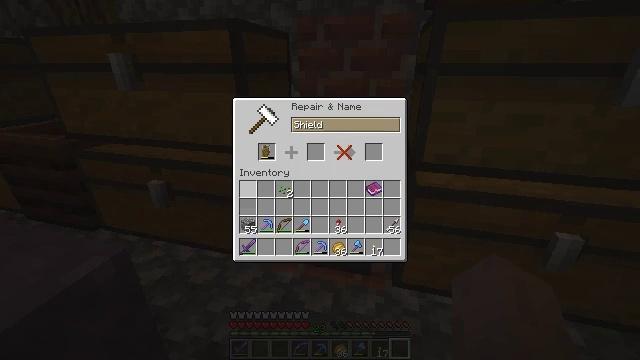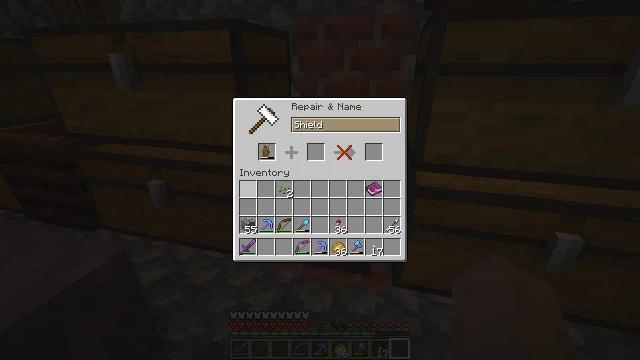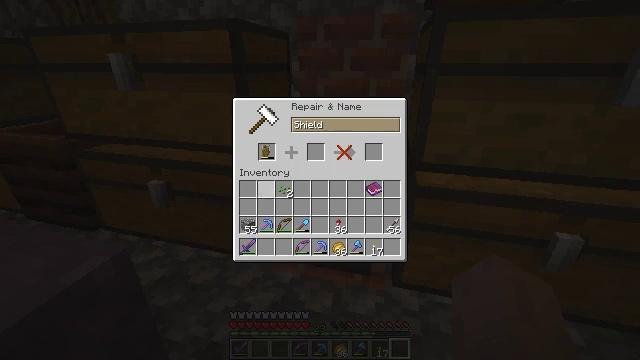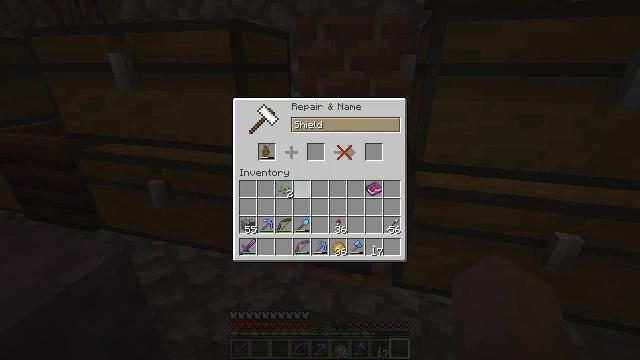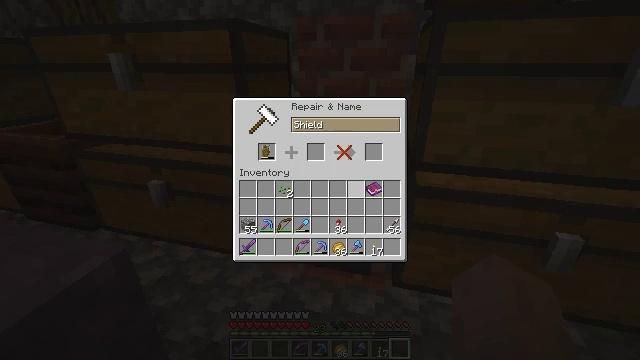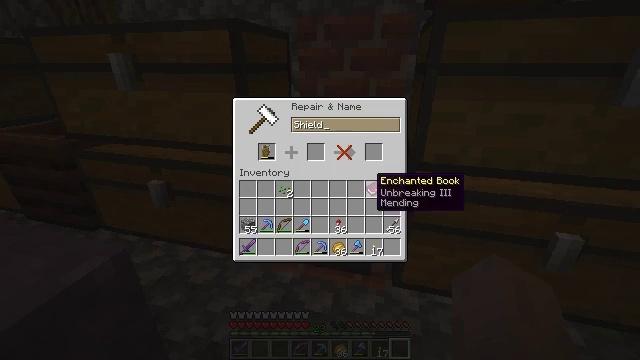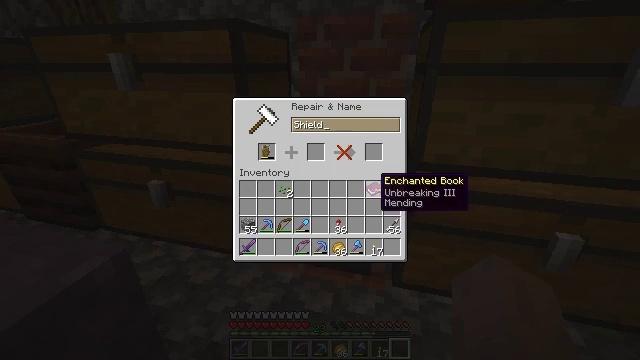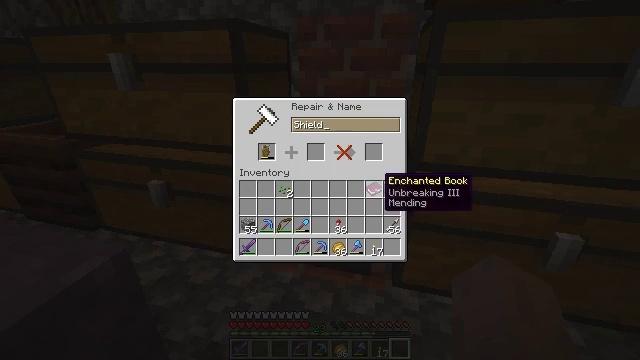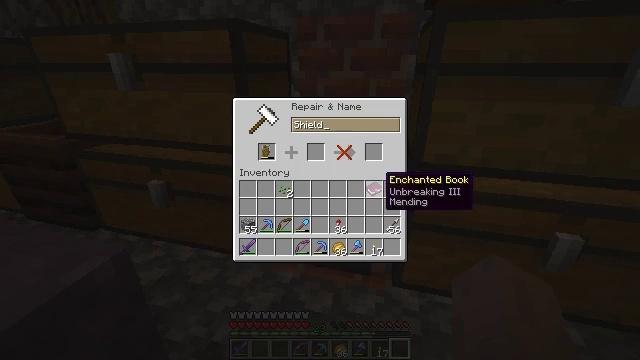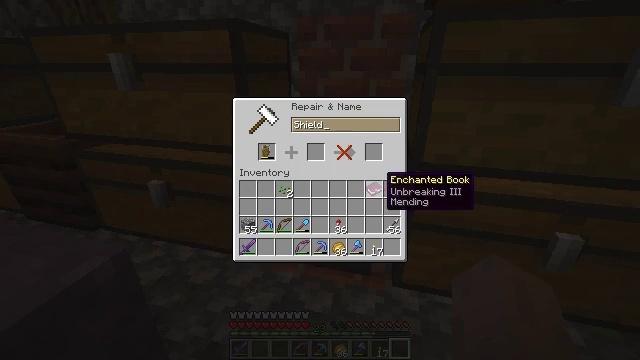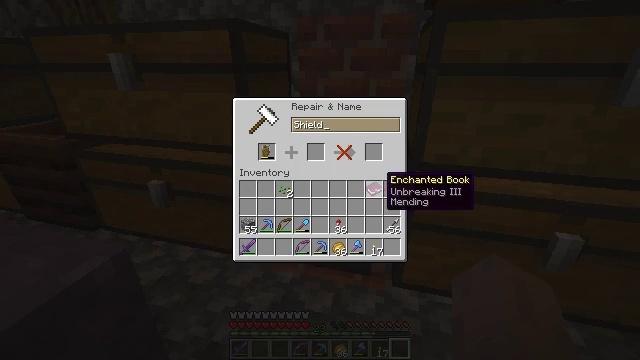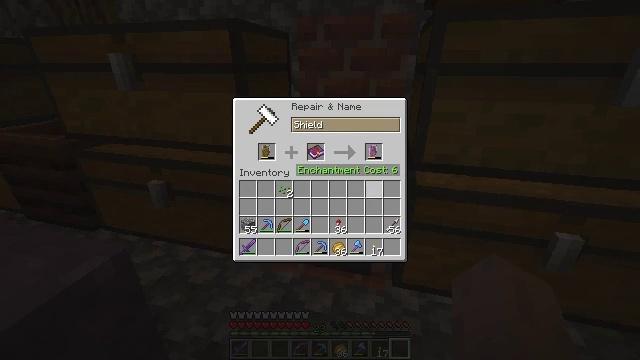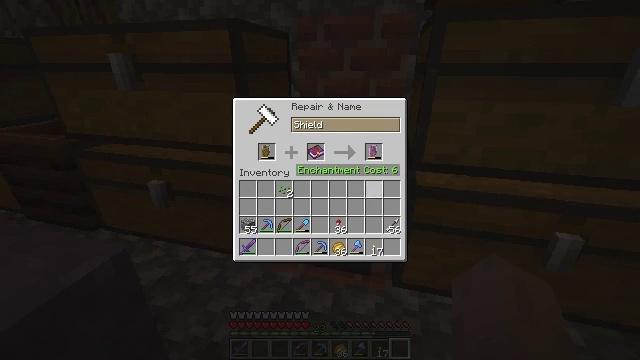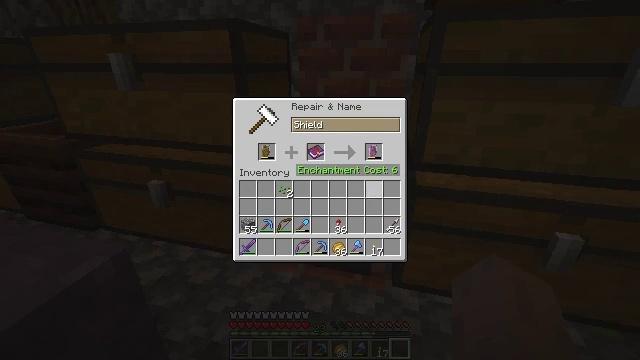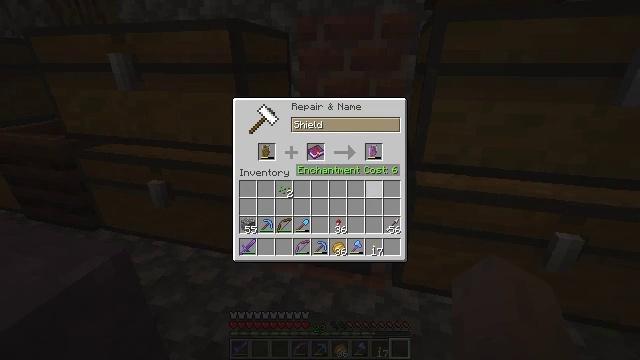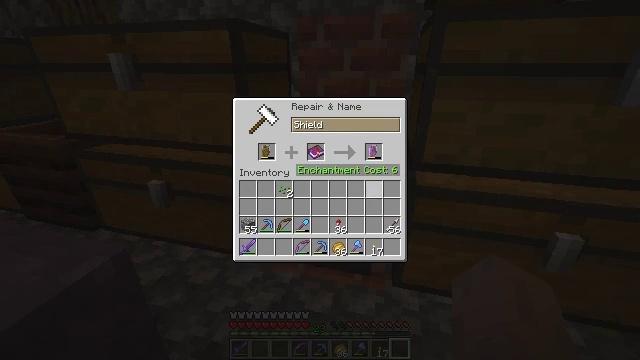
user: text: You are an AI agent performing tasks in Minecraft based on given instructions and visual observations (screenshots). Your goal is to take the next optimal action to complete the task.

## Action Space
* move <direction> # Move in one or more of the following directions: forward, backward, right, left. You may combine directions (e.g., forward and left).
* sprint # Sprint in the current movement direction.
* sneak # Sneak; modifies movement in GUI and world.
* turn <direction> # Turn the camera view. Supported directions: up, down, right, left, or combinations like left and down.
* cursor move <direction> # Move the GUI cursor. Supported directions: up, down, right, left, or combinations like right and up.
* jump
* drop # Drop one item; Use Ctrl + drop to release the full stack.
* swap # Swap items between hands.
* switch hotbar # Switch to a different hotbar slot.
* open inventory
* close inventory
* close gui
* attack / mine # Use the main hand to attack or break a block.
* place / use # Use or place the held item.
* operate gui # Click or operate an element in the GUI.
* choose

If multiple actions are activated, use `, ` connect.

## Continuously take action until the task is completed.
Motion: motion action
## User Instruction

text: Attack the white banner to gather it.
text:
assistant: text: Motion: sneak, choose
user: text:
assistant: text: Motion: sneak, cursor move right
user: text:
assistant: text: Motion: sneak, cursor move right
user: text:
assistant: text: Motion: sneak, cursor move right
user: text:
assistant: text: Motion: sneak, cursor move right
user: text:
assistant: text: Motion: sneak
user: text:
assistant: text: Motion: sneak
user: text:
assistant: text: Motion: sneak
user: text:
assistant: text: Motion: sneak
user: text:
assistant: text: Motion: sneak
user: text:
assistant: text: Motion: sneak, choose
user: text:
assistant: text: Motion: sneak, choose
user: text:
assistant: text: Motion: sneak
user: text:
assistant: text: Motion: sneak
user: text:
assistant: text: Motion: sneak
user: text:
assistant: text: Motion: sneak
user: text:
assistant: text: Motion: sneak
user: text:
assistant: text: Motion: sneak
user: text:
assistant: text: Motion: no_op
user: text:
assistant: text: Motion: no_op
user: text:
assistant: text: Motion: cursor move up
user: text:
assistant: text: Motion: cursor move up
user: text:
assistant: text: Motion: no_op
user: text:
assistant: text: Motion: no_op
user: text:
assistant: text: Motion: no_op
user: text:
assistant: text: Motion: no_op
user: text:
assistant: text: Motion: no_op
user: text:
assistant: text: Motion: no_op
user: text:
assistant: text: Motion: no_op
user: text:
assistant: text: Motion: no_op